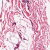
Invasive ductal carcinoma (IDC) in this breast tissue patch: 0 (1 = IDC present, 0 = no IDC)